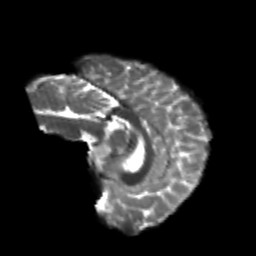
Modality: T2w
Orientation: sagittal
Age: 24
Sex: female
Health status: healthy
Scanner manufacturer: philips
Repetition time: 7.391 s
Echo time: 0.08599 s